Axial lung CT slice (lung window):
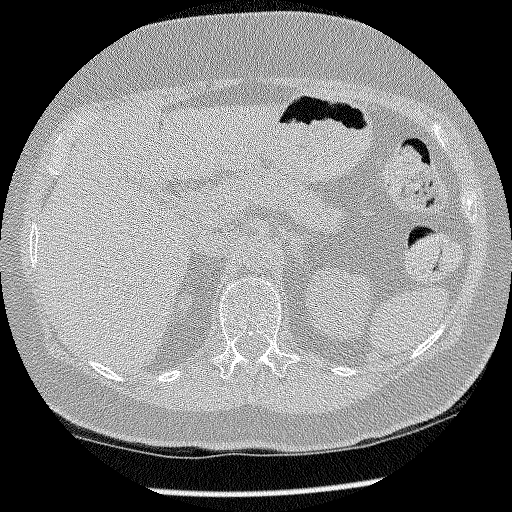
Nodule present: no